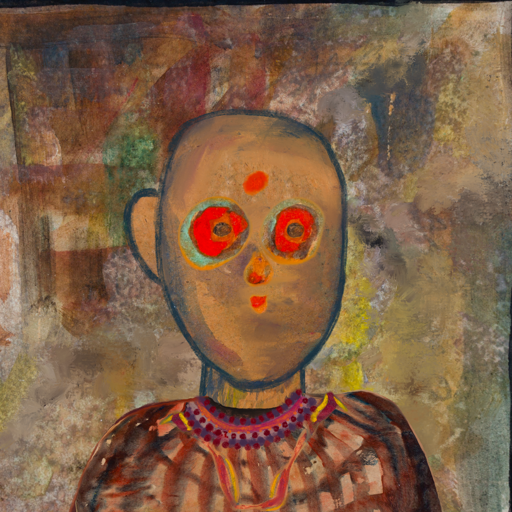
Background: Mosgoul, Head And Neck Front: In_The_Sun, Face Front: Sisters, Bust: Orphan, Hair Front: Blank, Head Accessory: Blank, Second Necklace: Gypsy_Mother_1, Necklace: Roy_Bahadur, Baby: Blank